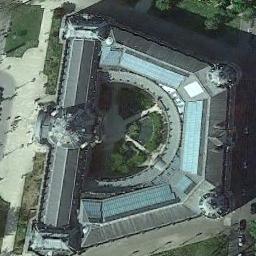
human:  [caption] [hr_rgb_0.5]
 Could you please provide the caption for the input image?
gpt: The palace has a pentagonal palace with some towers and a park is in the courtyard of the palace .

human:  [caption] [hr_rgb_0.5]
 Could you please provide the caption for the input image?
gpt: The palace is on the grass next to some trees .

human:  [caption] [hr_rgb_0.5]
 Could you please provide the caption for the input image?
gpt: The palace is surrounded by lush forests .

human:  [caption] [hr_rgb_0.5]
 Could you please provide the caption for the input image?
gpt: There are many trees of different sizes beside the palace .

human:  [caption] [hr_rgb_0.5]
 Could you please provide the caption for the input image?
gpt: There are some green lawns beside the cyan palace .